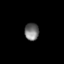
Tissue: lung
Cell type: Epithelial cells
Senescence score: 0.1569
Nuclear area (px): 241
Mean DAPI intensity: 115.581